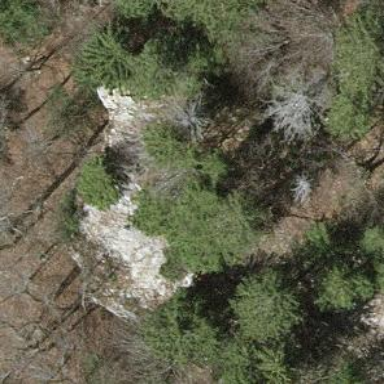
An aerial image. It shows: Landscape dominated by bare rock.